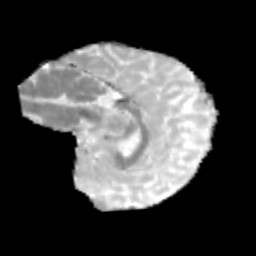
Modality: MD
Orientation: sagittal
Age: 9
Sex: female
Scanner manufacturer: siemens
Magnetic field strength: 3 T
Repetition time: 3.8 s
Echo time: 0.07 s